Question: I am trying to make this program using multi thread with delphi it doesn't seem to be going through multiple items just goes through the last one every time instead of selecting multiple
You can see the pic it will explain that it only goes to the last and not the rest of the items
Any Help is great thanks!
'''
procedure TForm1.Button1Click(Sender: TObject);
var
Index2: Integer;
begin
for Index2 := 0 to ListBox2.Items.Count - 1 do
begin
ListBox2.ItemIndex := Index2;
LastName := ListBox2.Items.Strings[Index2];
with T1.Create do
FreeOnTerminate := True;
end;
end;
'''

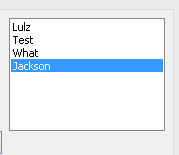
Answer: Your program runs through the 4 items in your listbox, and for each item it starts a thread (that runs in the background) and then continues with the next item in the listbox - even though the thread hasn't finished processing.
If you in your T1 thread reads the ListBox2.SelectedIndex, then it will most likely read the last item, as your thread will most likely only reach the reading of the SelectedIndex after the FOR loop has finished. Remember that the thread you are starting is running simultaneously as your main thread, ie. your main thread doesn't suddently stop running just because you start a new thread (that's the whole point of multi-threading).
Instead, you should pass the index for the thread to process into the thread as you are creating it, by re-making the Create CONSTRUCTOR to accept a listbox and/or the item to process, or - even better - do the readout of the data you need from the ListBox2 and pass that onto the Create CONSTRUCTOR of the thread. You should not access VCL components from threads - especially not if those same components are updated in the main thread at the same time (which is what is the problem here).